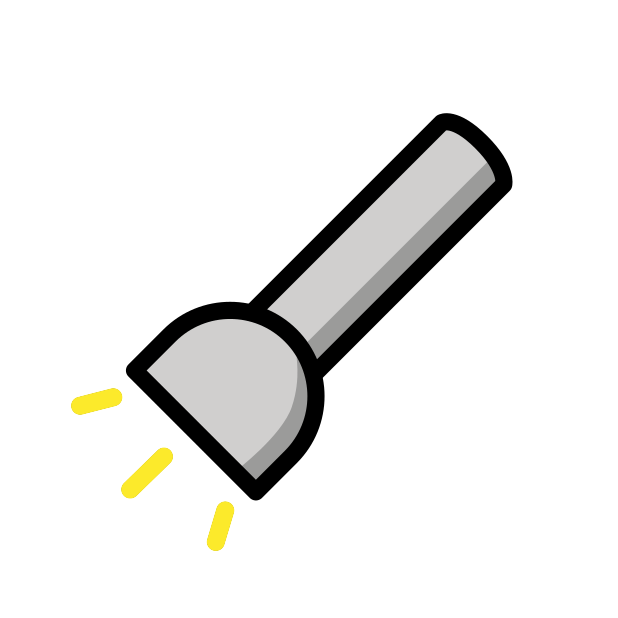
flashlight